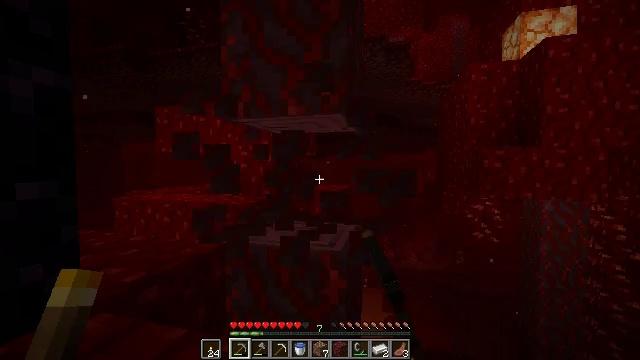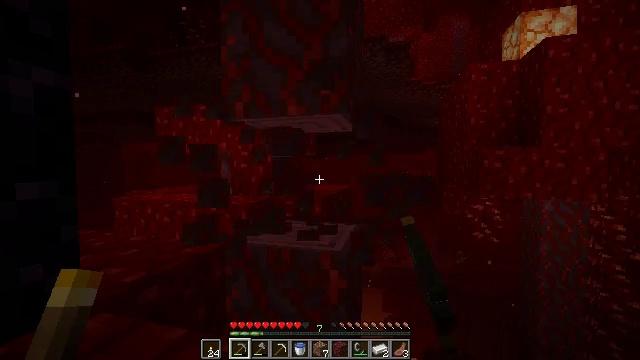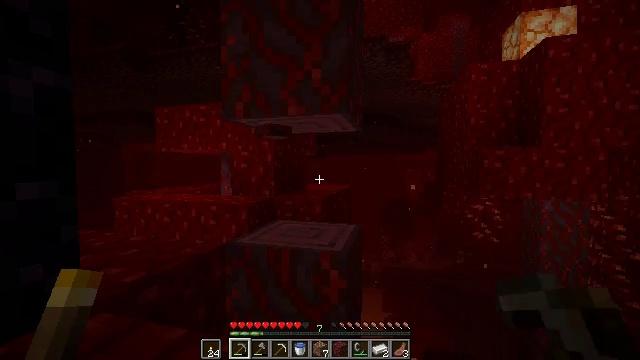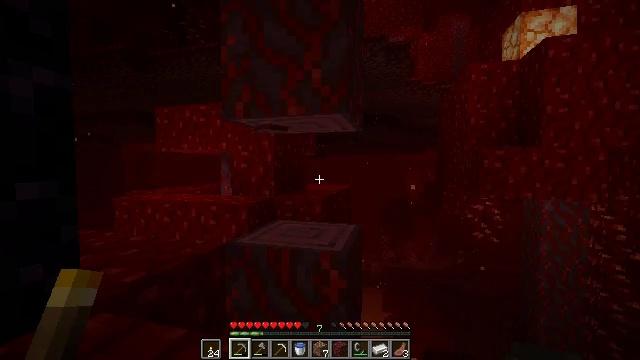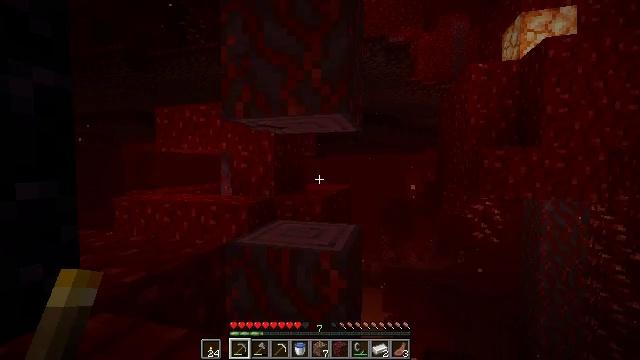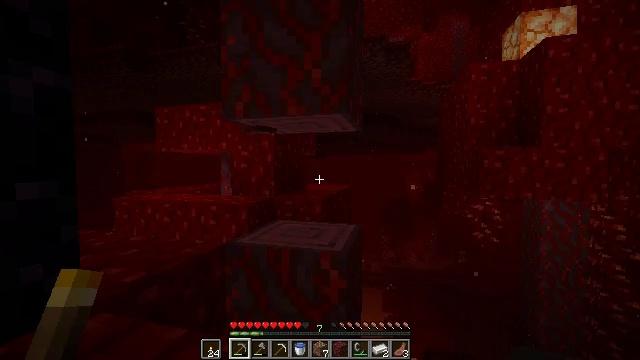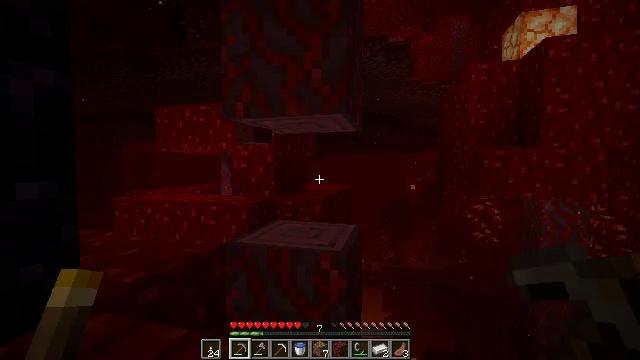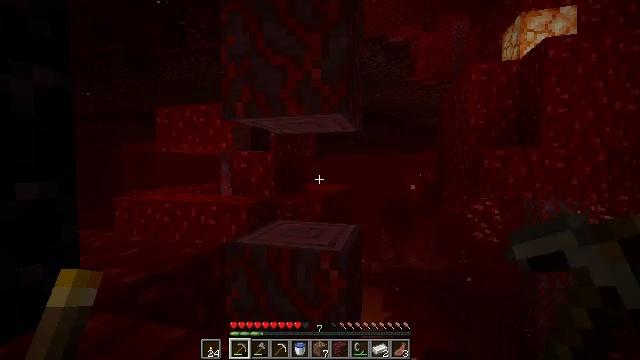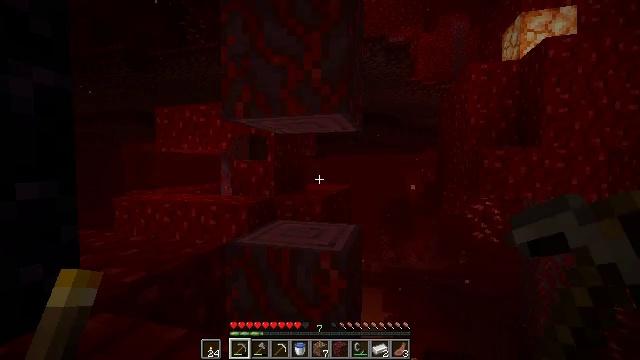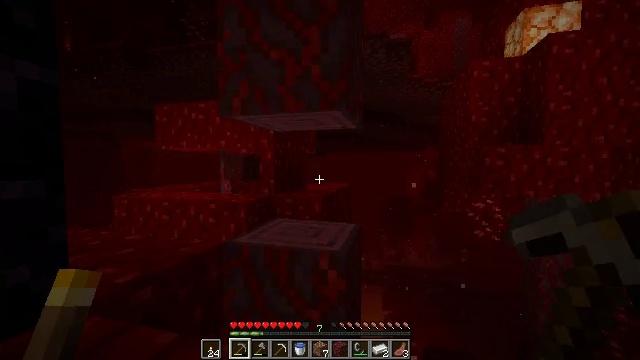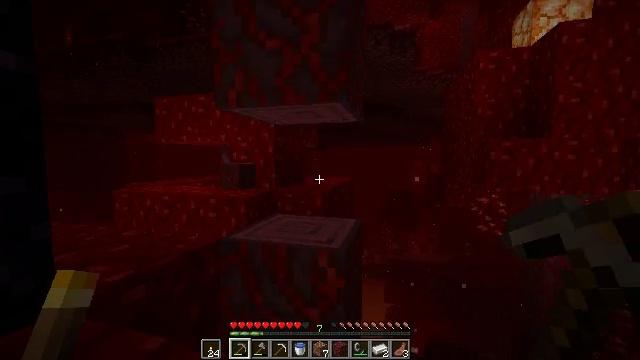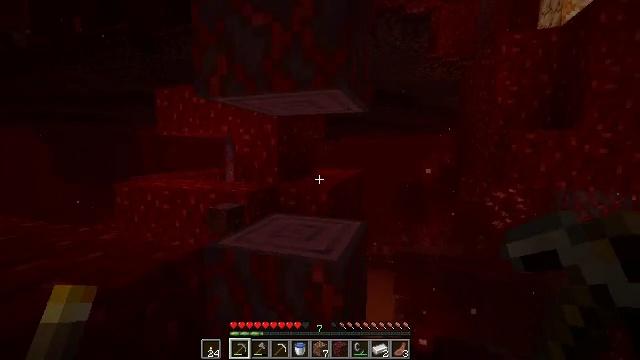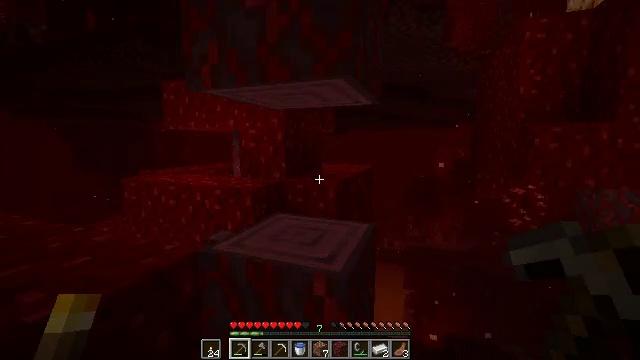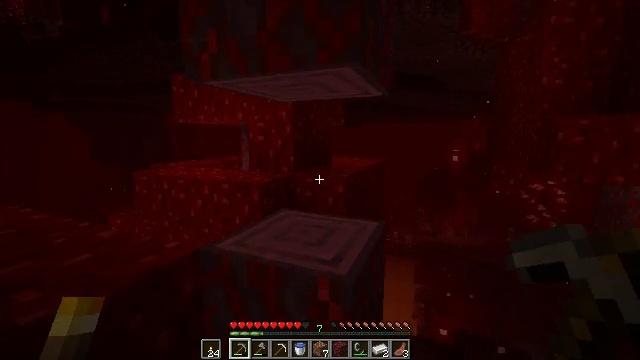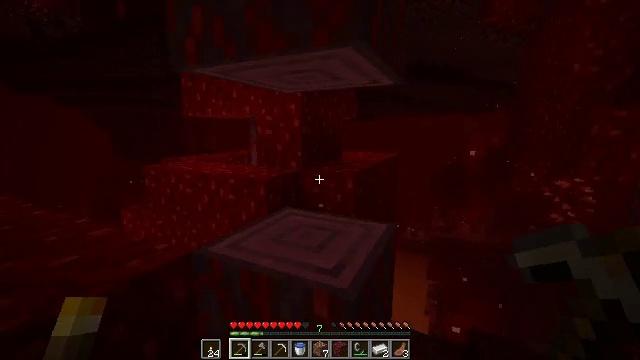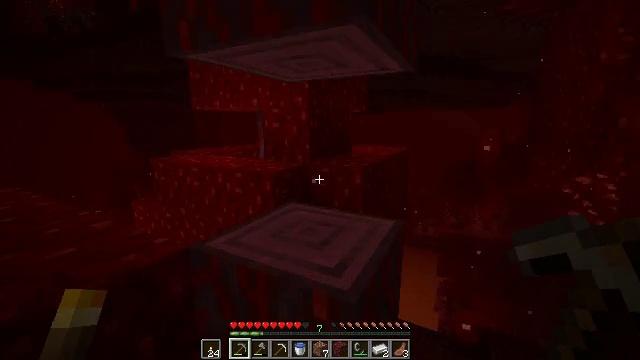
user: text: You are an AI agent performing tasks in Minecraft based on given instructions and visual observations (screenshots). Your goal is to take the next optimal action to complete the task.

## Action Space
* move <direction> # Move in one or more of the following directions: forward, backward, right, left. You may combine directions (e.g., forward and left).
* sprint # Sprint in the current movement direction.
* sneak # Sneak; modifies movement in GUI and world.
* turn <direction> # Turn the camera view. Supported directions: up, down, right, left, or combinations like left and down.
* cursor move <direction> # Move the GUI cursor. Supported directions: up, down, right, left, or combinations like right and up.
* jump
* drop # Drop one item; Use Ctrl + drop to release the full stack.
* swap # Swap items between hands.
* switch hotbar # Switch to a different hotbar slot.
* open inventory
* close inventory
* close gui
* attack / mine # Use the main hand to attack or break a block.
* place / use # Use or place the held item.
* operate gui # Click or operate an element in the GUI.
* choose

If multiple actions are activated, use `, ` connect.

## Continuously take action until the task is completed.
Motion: motion action
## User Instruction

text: Gather the nether wart block from a crimson forest.
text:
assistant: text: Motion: attack / mine
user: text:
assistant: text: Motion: attack / mine
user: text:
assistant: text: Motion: attack / mine
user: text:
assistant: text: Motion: attack / mine
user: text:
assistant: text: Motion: attack / mine
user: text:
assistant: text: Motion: no_op
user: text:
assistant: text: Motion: no_op
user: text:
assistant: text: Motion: no_op
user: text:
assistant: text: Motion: move forward
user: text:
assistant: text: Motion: move forward, turn down
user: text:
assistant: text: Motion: move forward, turn left and down
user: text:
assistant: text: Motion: move forward, turn left and down
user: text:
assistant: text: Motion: move forward, turn left and down
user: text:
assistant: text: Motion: turn left and down
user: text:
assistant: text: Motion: turn left and down
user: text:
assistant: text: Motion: turn left and down
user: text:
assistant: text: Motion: no_op
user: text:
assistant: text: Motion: turn left
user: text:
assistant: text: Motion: turn left
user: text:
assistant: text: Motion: turn left and down
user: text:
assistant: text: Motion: turn left and down
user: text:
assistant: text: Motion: turn down
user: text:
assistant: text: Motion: no_op
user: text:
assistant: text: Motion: no_op
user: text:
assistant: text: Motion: no_op
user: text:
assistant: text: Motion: move forward and move left
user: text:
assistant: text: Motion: move forward and move left
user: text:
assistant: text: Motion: move forward and move left
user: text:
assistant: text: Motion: move forward and move left
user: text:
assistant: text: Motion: move forward and move left, jump